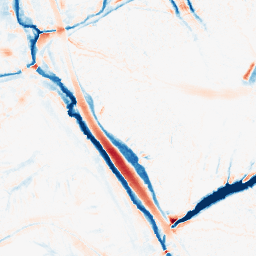
Category: morphological
Decomposition family: morphological
Decomposition parameters: operation: average
size: 10
Upsampling method: lanczos
Upsampling parameters: scale: 2
Upsampling scale: 2